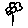
Label: flower